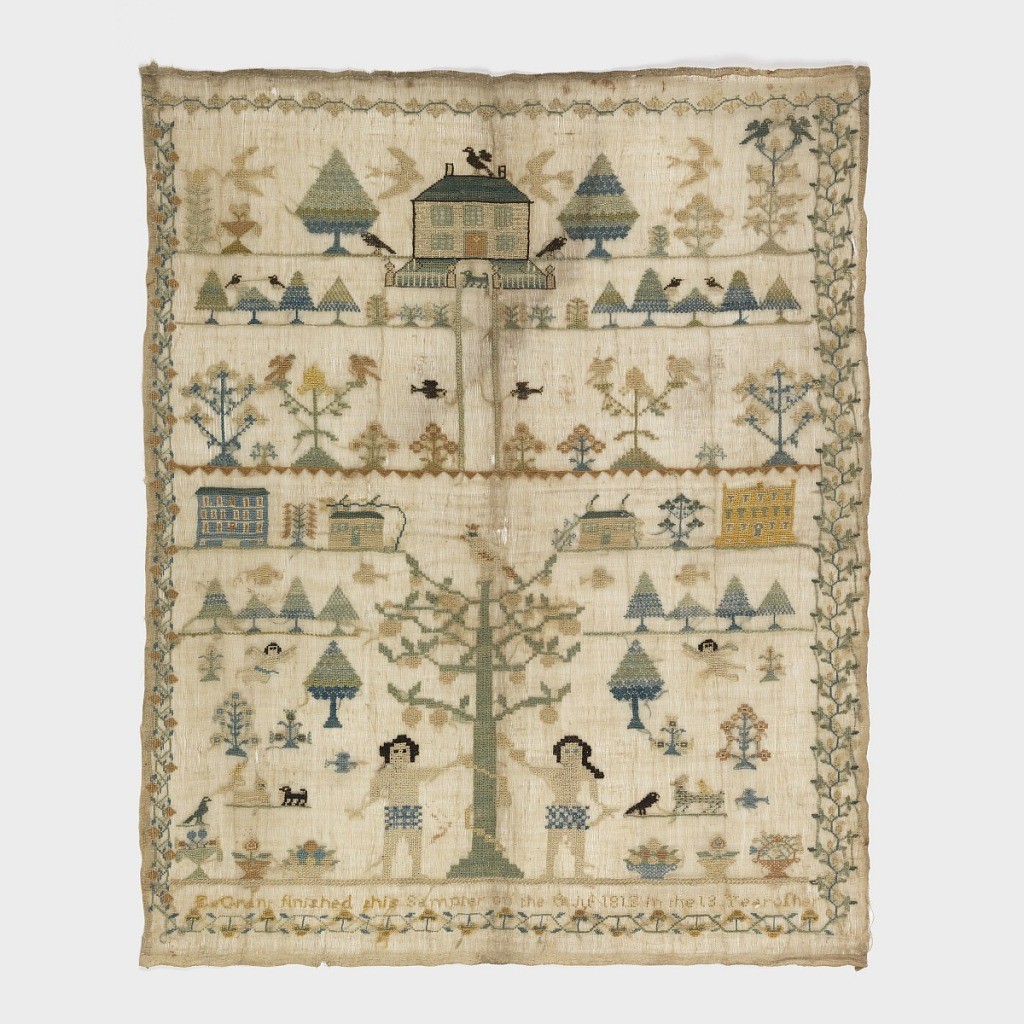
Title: Sampler
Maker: E. Grant
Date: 1812
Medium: silk embroidery, cotton foundation Technique: cross, square, tent and satin stitches on plain weave
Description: Upper portion shows a house with trees and birds; lower portion depicts Adam and Eve with small detached motifs including animals, trees, houses, flowers; signatures; enclosed in vine-patterned border.